Question: I tried creating a new Gradle project with IntelliJ IDEA (11.1.3 Community Edition). Unfortunately, I am confronted with this error:

The IDE log reveals this error:
No big surprise there.
I am not sure how IntelliJ IDEA determines which locale to use, but it correctly determined that I live in Canada. I tried to change the locale to en_US by passing the following command line flags to the JVM in the 'idea.sh' shell script:
Unfortunately, it still insists on using en_CA.
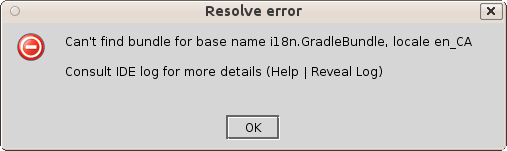
Answer: The error message in 'idea.log' indicates that the Grade plugin itself does not reuse IDEA's system properties. This is a <URL> verified by JetBrains and you can vote for it.